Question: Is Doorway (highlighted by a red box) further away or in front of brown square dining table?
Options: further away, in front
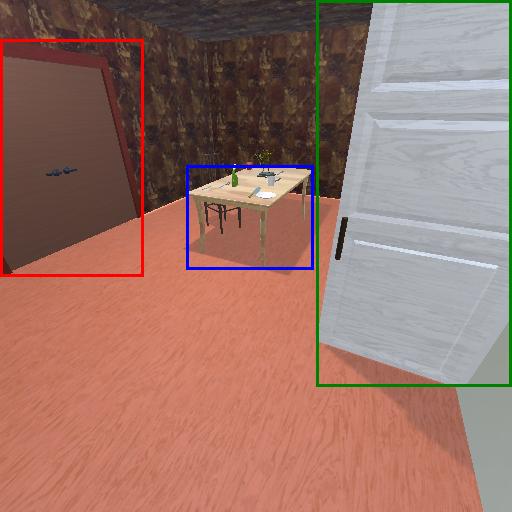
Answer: further away